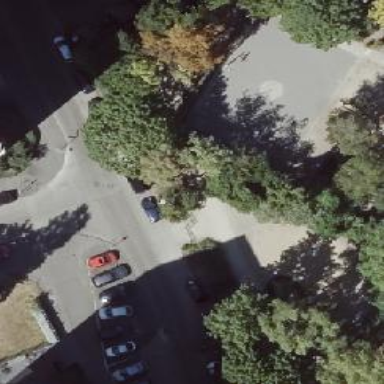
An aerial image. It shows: Residential road with concrete surface. There is parallel parking lane on the left side and asphalt sidewalk on the right.